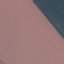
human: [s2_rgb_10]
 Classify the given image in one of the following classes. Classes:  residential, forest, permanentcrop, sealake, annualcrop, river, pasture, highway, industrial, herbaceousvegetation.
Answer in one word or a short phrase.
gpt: AnnualCrop